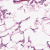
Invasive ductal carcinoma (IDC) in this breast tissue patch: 0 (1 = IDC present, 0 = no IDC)